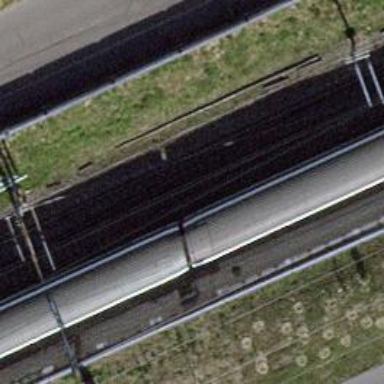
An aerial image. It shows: Siding railway track with electrified contact line.